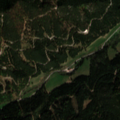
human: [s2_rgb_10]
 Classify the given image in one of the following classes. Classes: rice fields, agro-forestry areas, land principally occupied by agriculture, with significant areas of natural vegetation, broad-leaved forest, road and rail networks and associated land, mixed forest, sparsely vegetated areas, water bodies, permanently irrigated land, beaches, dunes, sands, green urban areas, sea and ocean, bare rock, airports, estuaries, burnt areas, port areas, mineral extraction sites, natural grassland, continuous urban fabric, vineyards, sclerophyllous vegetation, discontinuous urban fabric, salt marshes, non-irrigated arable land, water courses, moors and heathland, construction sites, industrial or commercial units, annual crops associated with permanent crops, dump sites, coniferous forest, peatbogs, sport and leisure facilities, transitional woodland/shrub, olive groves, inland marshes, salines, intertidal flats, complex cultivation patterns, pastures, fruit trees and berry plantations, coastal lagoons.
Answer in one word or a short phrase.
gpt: pastures, coniferous forest, mixed forest